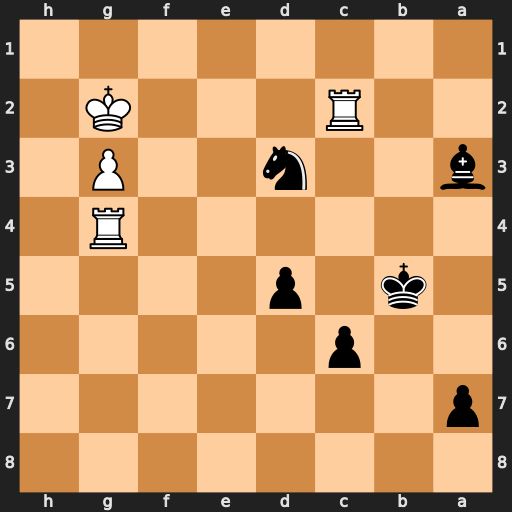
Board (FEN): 8/p7/2p5/1k1p4/6R1/b2n2P1/2R3K1/8
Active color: b
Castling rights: -
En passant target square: -
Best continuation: Ne1+ Kf1 Nxc2